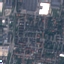
Land use / land cover: Residential